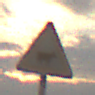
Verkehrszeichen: ViehtriebLinks
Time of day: SunriseSunset
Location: Outdoor (Nature)
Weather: PartlyCloudy
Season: NotSpecified
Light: Natural